Question: what I'am doing wrong when trying to compile the '.less' files into '.css' with ?
Here is the screenshot, (pls open <URL>:

I installed 'npm install -g less', after getting installed 'NodeJS'. It works fine the compiler 'lessc' when using 'cmd.exe' - Command Line Tool in Windows OS with this command:
'lessc custom.less custom.css', but it wont do anything inside PHPStorm in Filewatcher.
Any clue what I should correct, pls ?
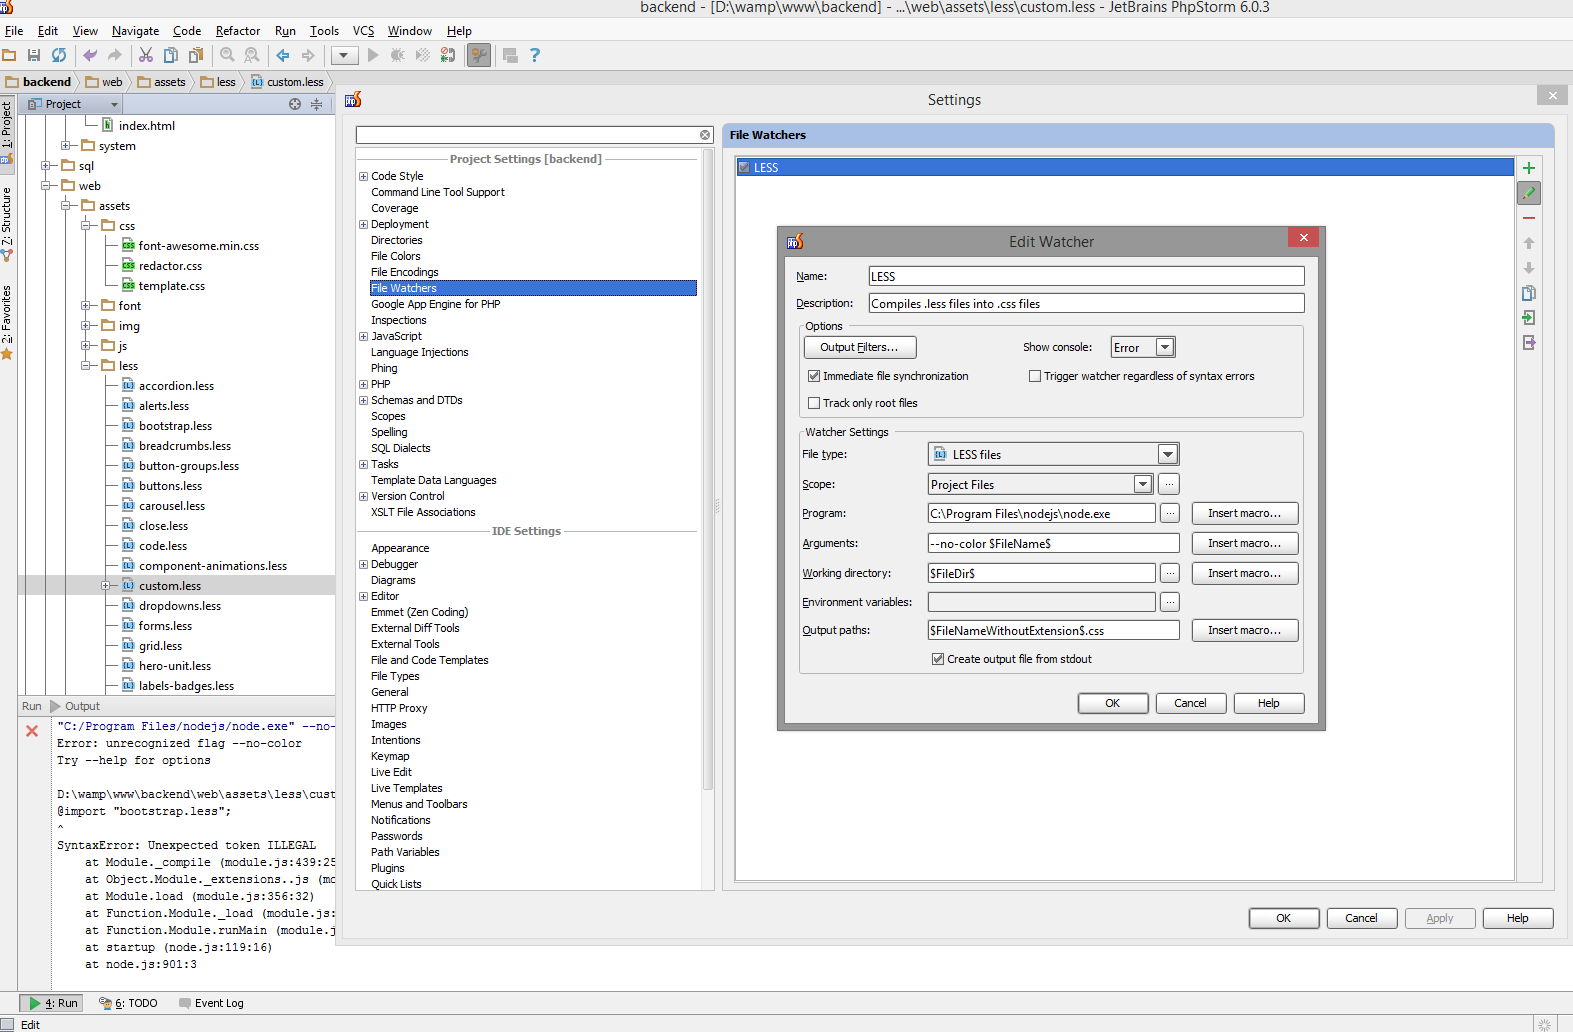
Answer: For those who want to configure LESS auto compiler inside their IDE PHPStorm, you can do it in that way:
1. Download and install Node.js
2. Open Terminal/Shell/Command line, cmd.exe for Windows Environment
3. Inside Command line terminal, type npm install -g less and wait for LESS to be downloaded and installed.
4. In PHPStorm open Settings window: File > Settings (CTRL+ALT+S)
5. Navigate to File Watchers (or search for it inside SETTINGS Window)
6. Click on + on the right side of the Settings dialog to create a new File Watcher and configure it as shown on picture: And this is how your folder structure should look like for the settings on the previous picture:
7. Save it and test it, each time you type something inside the .less file, it will be automatically compiled into .css you've defined before in File Watcher's setting dialog. To untouch the source less files, create a template.less like shown in picture and subload the source files there before doing styling anything.
'''
/*!
* Your commented code which wouldn't be removed in compiled .css because of "!" mark
*/
/*
* This comment will be removed in compiled .css file because of no "!" after "/*"
*/
// Core source files of Twitter's Bootstrap
@import "bootstrap/bootstrap";
@import "bootstrap/responsive";
// Core source file of Font Awesome Icons
@import "font-awesome/font-awesome";
// Connected plugins
@import "plugins/datepicker";
@import "plugins/redactor";
/*!
* General template styles below
*/
/* -------------------------------------------------------------- */
/**** PRECONFIG, OVERRIDES, VARIABLES, TYPOGRAPHY ****/
/* -------------------------------------------------------------- */
// VARIABLES.LESS Override
//---------------------------------------------------------------
// Colors
@whiteSmoke: #f5f5f5;
// Typo
@sansFontFamily: "Helvetica Neue", Helvetica, Arial, sans-serif;
@serifFontFamily: Georgia, "Times New Roman", Times, serif;
@monoFontFamily: Monaco, Menlo, Consolas, "Courier New", monospace;
'''